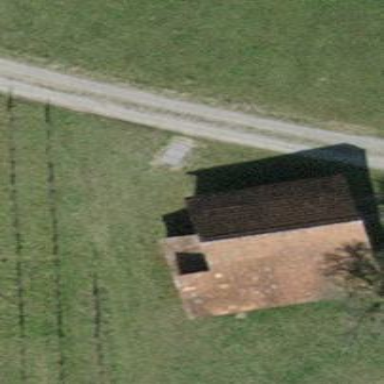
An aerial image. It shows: Gabled roof on farm auxiliary building.